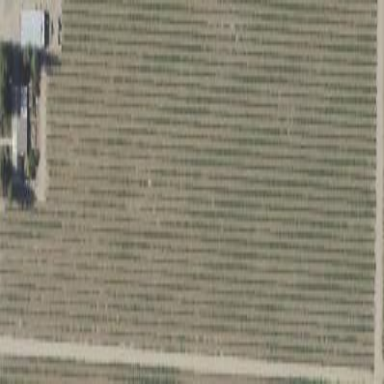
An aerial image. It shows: Vineyard.